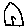
Label: house